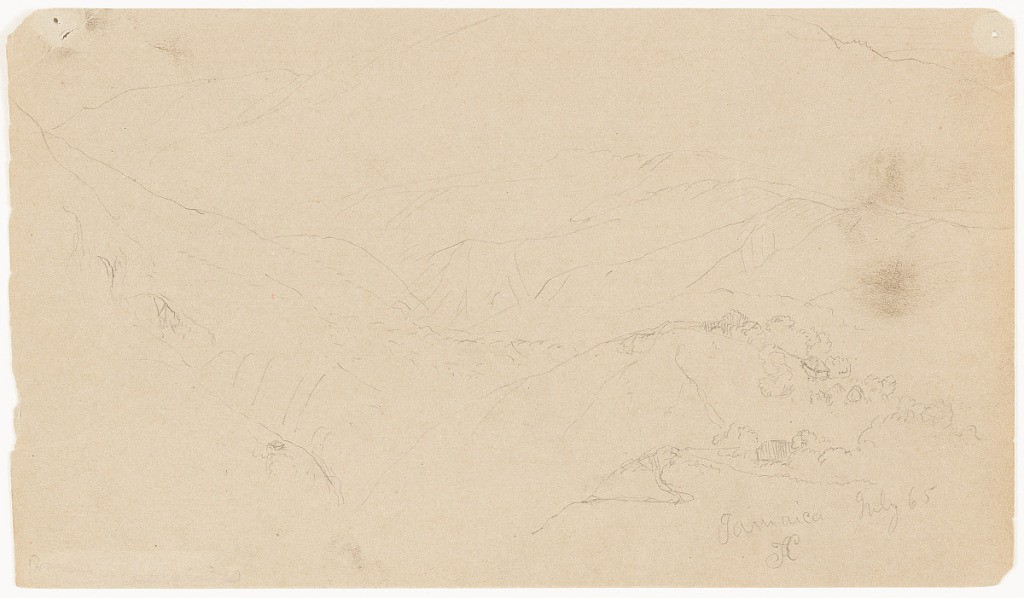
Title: Mountain Landscape, Jamaica
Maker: Frederic Edwin Church, American, 1826–1900
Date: July 1865
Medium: Graphite on gray wove paper
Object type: Drawing
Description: Landscape sketch showing a view of a mountain valley in Jamaica. In the foreground at left, a steep slope descends into a deep valley, at center. Two structures are perched atop prominences on the opposite slope, at right. Floor of the valley visible in middle distance at center. Nearby mountain ridges extend into the background, where they meet a much taller mountain whose peak is cutoff.